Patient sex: F
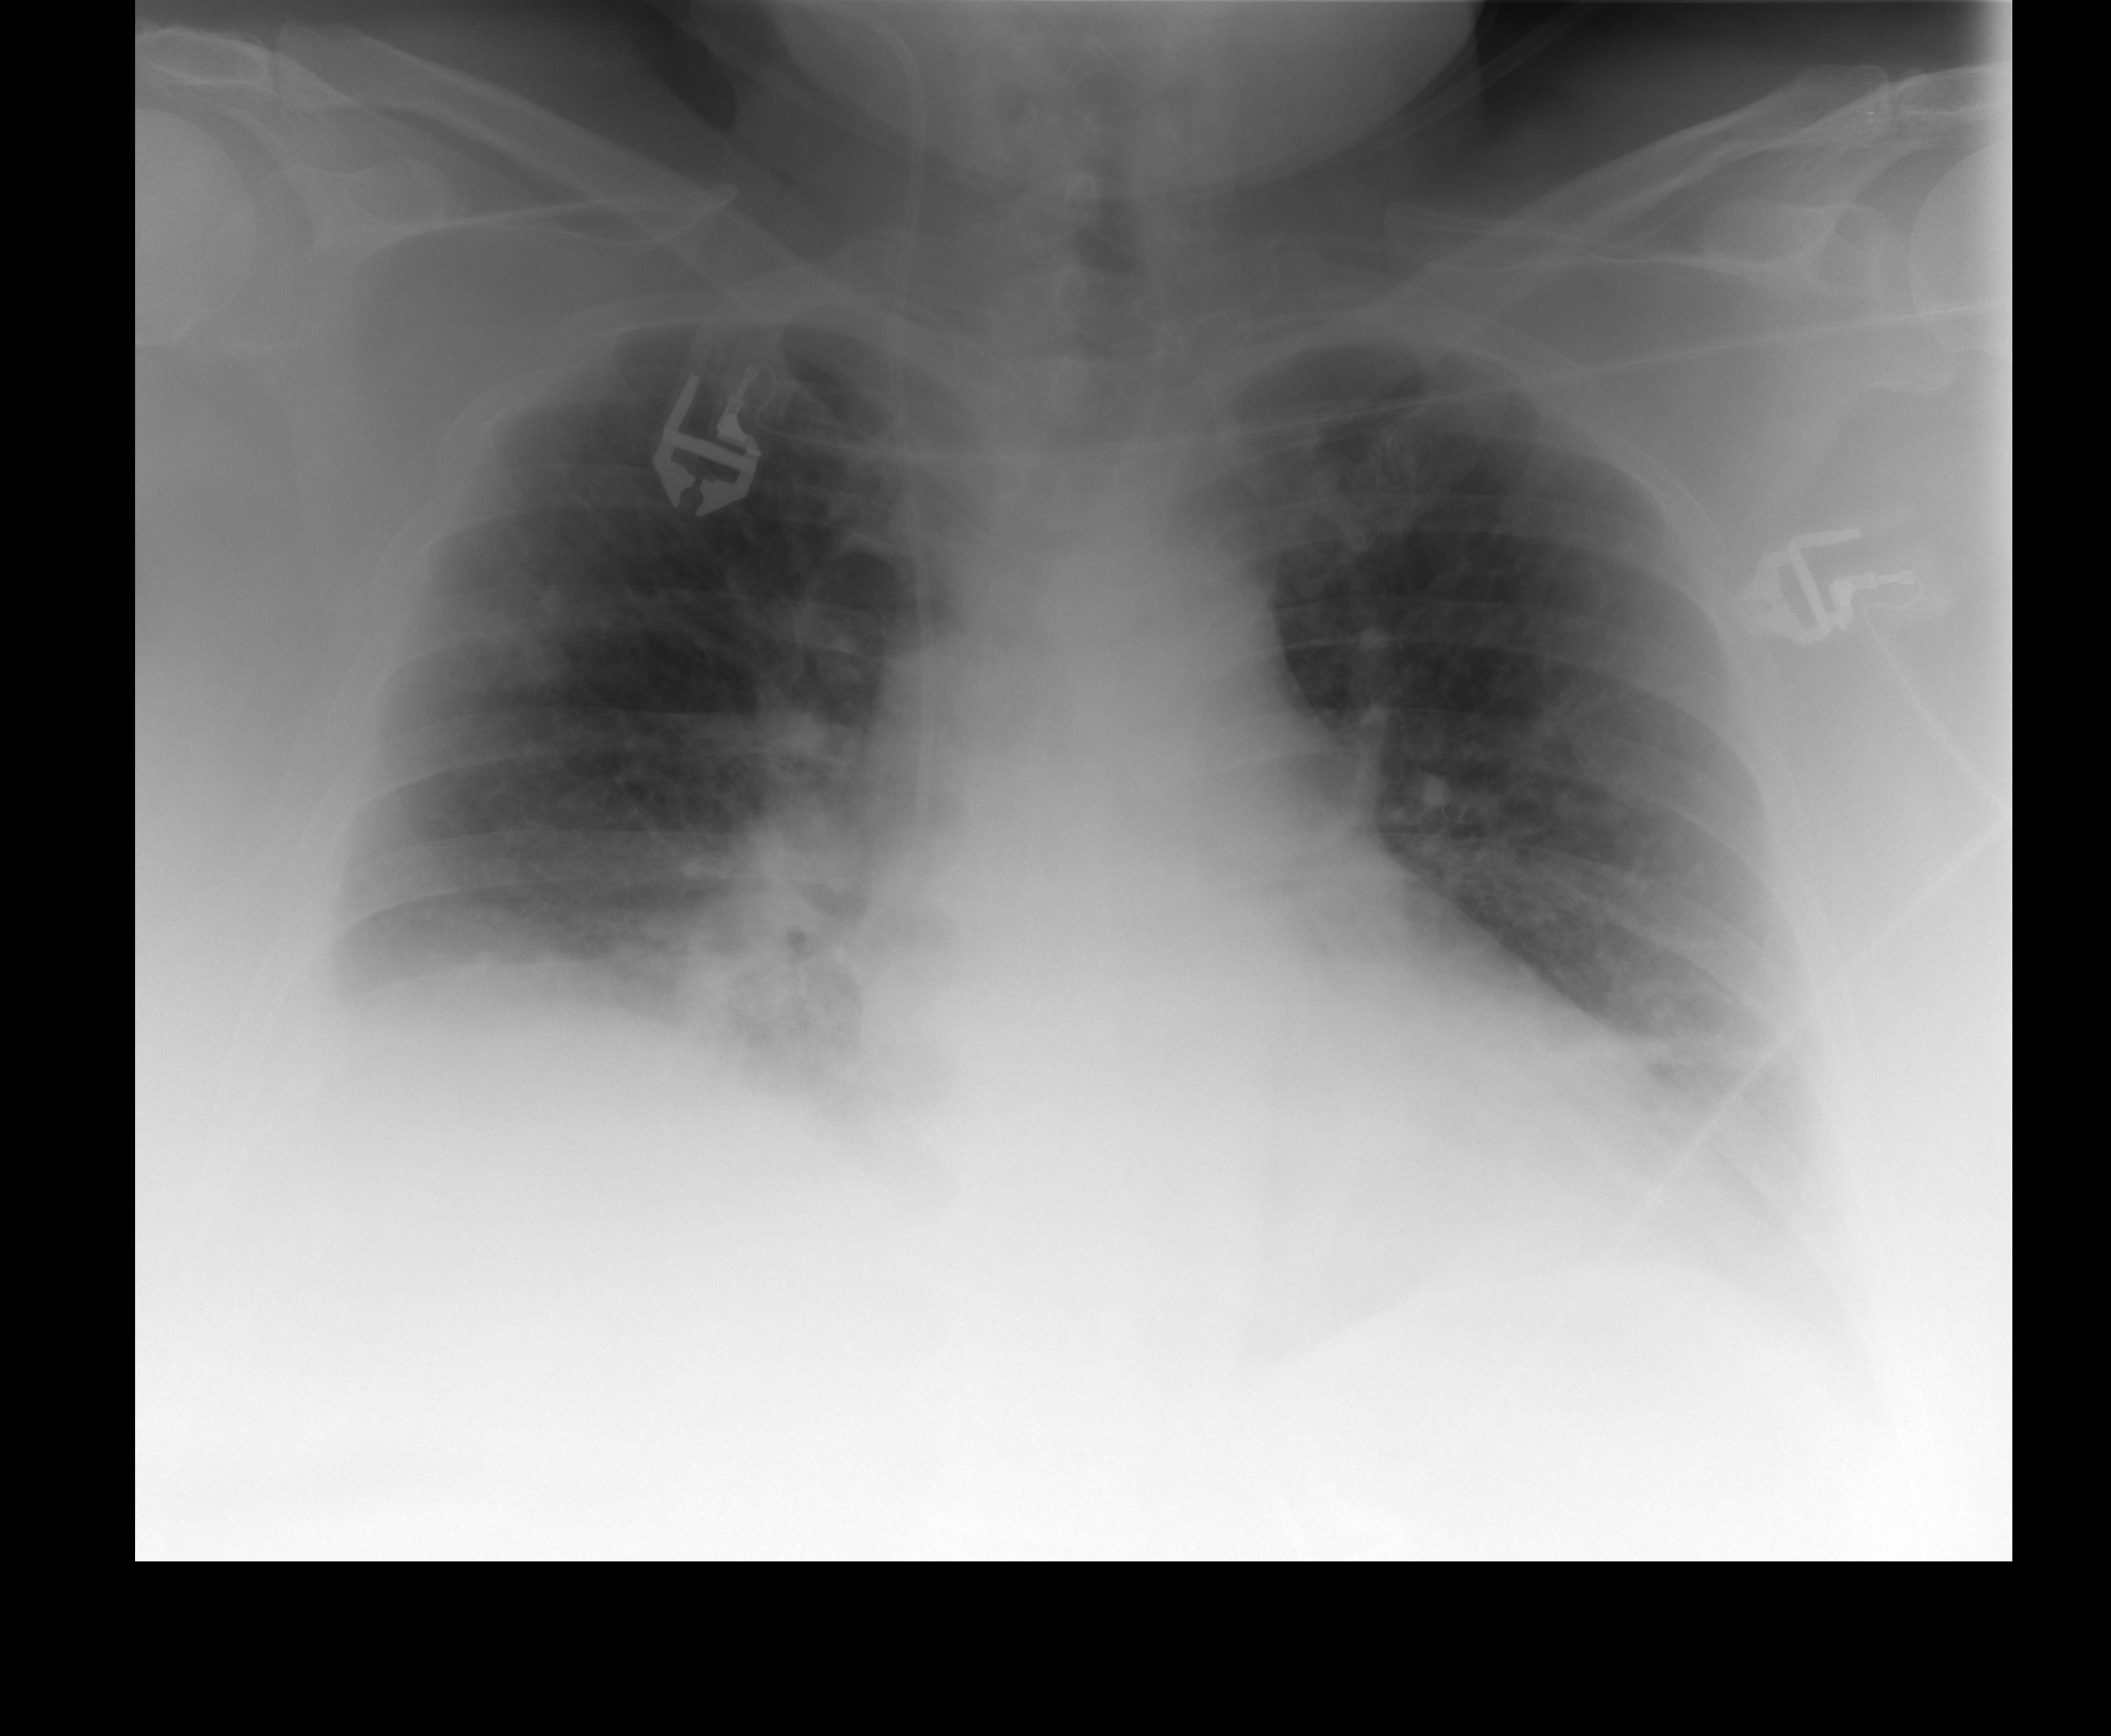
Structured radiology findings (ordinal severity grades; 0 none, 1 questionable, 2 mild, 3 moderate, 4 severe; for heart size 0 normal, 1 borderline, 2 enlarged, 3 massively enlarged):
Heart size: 1
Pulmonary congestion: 0
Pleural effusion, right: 2
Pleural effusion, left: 2
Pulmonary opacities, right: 0
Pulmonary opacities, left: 0
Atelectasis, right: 2
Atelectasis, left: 2